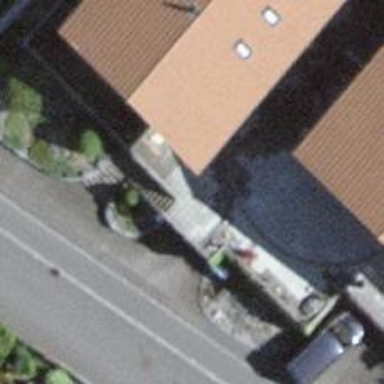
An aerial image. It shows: Group of garages.